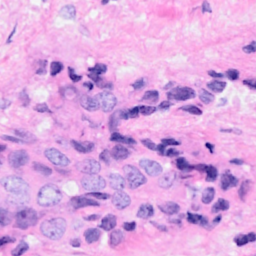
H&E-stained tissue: Breast